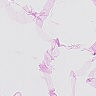
Metastatic tissue present: no